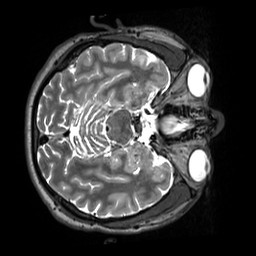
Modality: T2w
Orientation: axial
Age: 32
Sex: male
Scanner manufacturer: siemens
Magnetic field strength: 3 T
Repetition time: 3.2 s
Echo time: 0.412 s